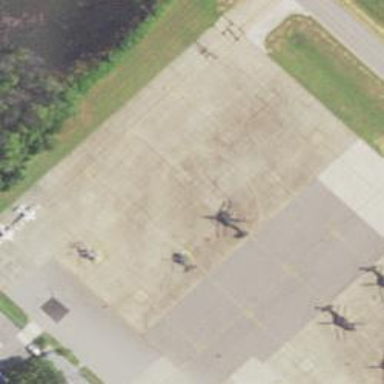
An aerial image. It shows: Image of helipad at airport.